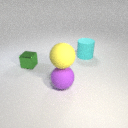
large yellow rubber sphere above large purple rubber sphere